Field crop: maize
Growth stage: 2
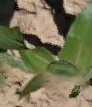
Species: maize